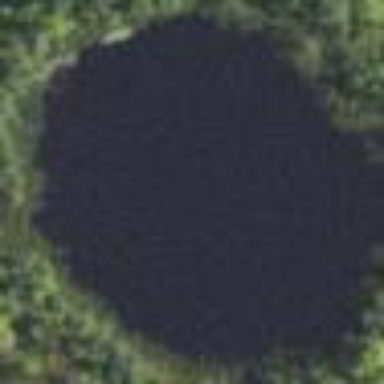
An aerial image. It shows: Peaceful pond surrounded by nature.